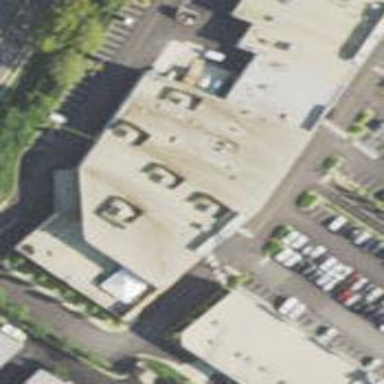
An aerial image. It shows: Fitness center located in leisure land.